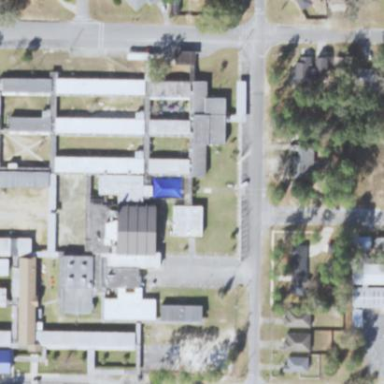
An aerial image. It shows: School.